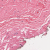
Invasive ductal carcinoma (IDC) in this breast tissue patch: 0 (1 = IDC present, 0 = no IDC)